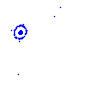
Particle: kaon